Question: I'm a using distinct select in the Oracle SQL, what I want to do is sum up all the data at specific ID. Example in image:

So for example where PlayerIDFK is 1 I want to sum up TwoPointsMade in one column and ThrePointsMade in another, so for that the result would be
'''
PlayerIDFK TwoPointsMade ThreePointsMade
--------------------------------------------------
1 5 2
'''
The query Im using now is:
'''
SELECT PlayerIDFK, TwoPointMade, ThreePointMade
FROM PlayerPerformance
WHERE PlayerIDFK IN (SELECT DISTINCT PlayerIDFK
FROM PlayerPerformance);
'''
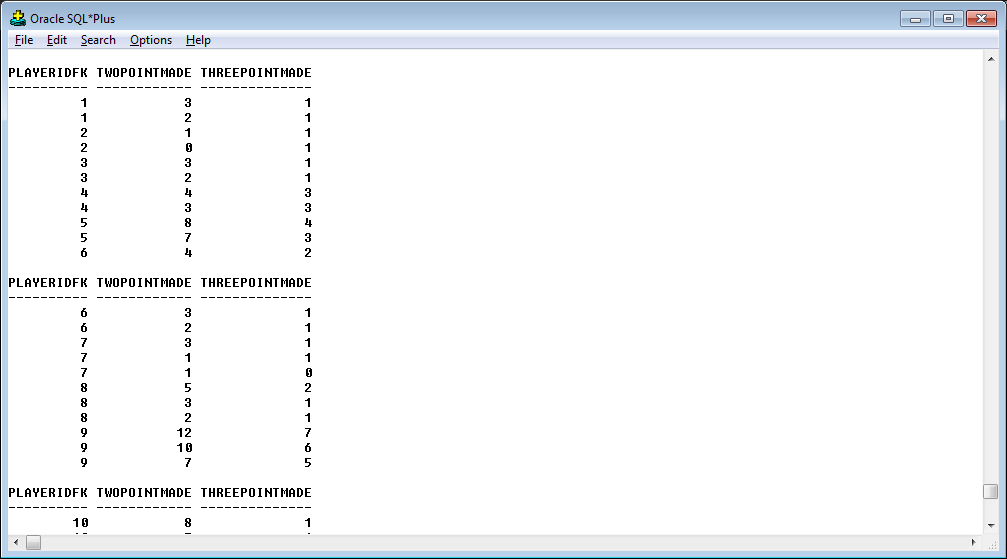
Answer: I think you could use the groupby-clause where you could group by playerIDFK and sum over twopointsmade and threepointsmade
Something like this might work:
'''
SELECT PlayerIDFK, sum(TwoPointMade), sum(ThreePointMade) FROM PlayerPerformance GROUP BY PlayerIDFK
'''
if you want to get the max you can do a nested query, something like this:
'''
SELECT MAX(inside_query.m1, inside_query.m2) FROM (SELECT PlayerIDFK, sum(TwoPointMade) as m1, sum(ThreePointMade)as m2 FROM PlayerPerformance GROUP BY PlayerIDFK) as inside_query
'''
there might be a more elegant way to do it but thats what I got :)